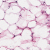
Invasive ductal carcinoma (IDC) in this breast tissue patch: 0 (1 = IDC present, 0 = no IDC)